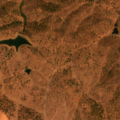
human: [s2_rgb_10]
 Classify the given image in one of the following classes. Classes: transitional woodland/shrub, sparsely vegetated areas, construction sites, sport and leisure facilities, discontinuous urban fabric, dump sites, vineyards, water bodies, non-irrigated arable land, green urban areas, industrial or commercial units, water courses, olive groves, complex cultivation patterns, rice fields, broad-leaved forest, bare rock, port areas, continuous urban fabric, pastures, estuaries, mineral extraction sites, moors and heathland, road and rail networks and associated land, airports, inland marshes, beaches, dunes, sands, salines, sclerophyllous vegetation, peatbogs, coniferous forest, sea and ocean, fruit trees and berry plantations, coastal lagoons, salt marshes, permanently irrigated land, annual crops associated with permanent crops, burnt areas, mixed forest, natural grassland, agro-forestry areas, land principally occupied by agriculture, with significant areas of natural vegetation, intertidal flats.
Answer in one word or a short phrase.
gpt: permanently irrigated land, agro-forestry areas, broad-leaved forest